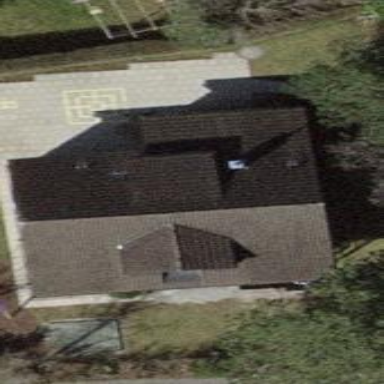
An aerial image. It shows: Kindergarten building.